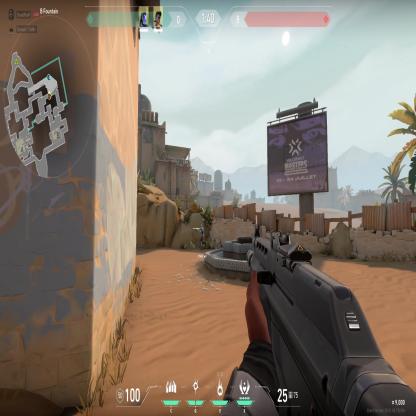
Label: teammate